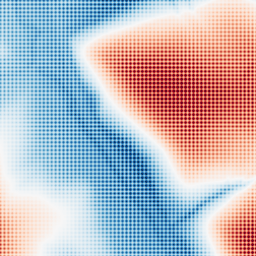
Category: multiscale
Decomposition family: dog
Decomposition parameters: sigma_low: 1
sigma_high: 100
Upsampling method: sinc_blackman
Upsampling parameters: scale: 4
kernel_size: 4
Upsampling scale: 4